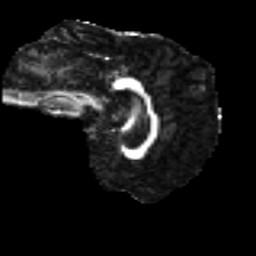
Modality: FA
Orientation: sagittal
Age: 64
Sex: male
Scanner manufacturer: ge
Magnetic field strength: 3 T
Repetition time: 7.8 s
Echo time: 0.0607 s